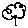
Label: flower